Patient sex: F
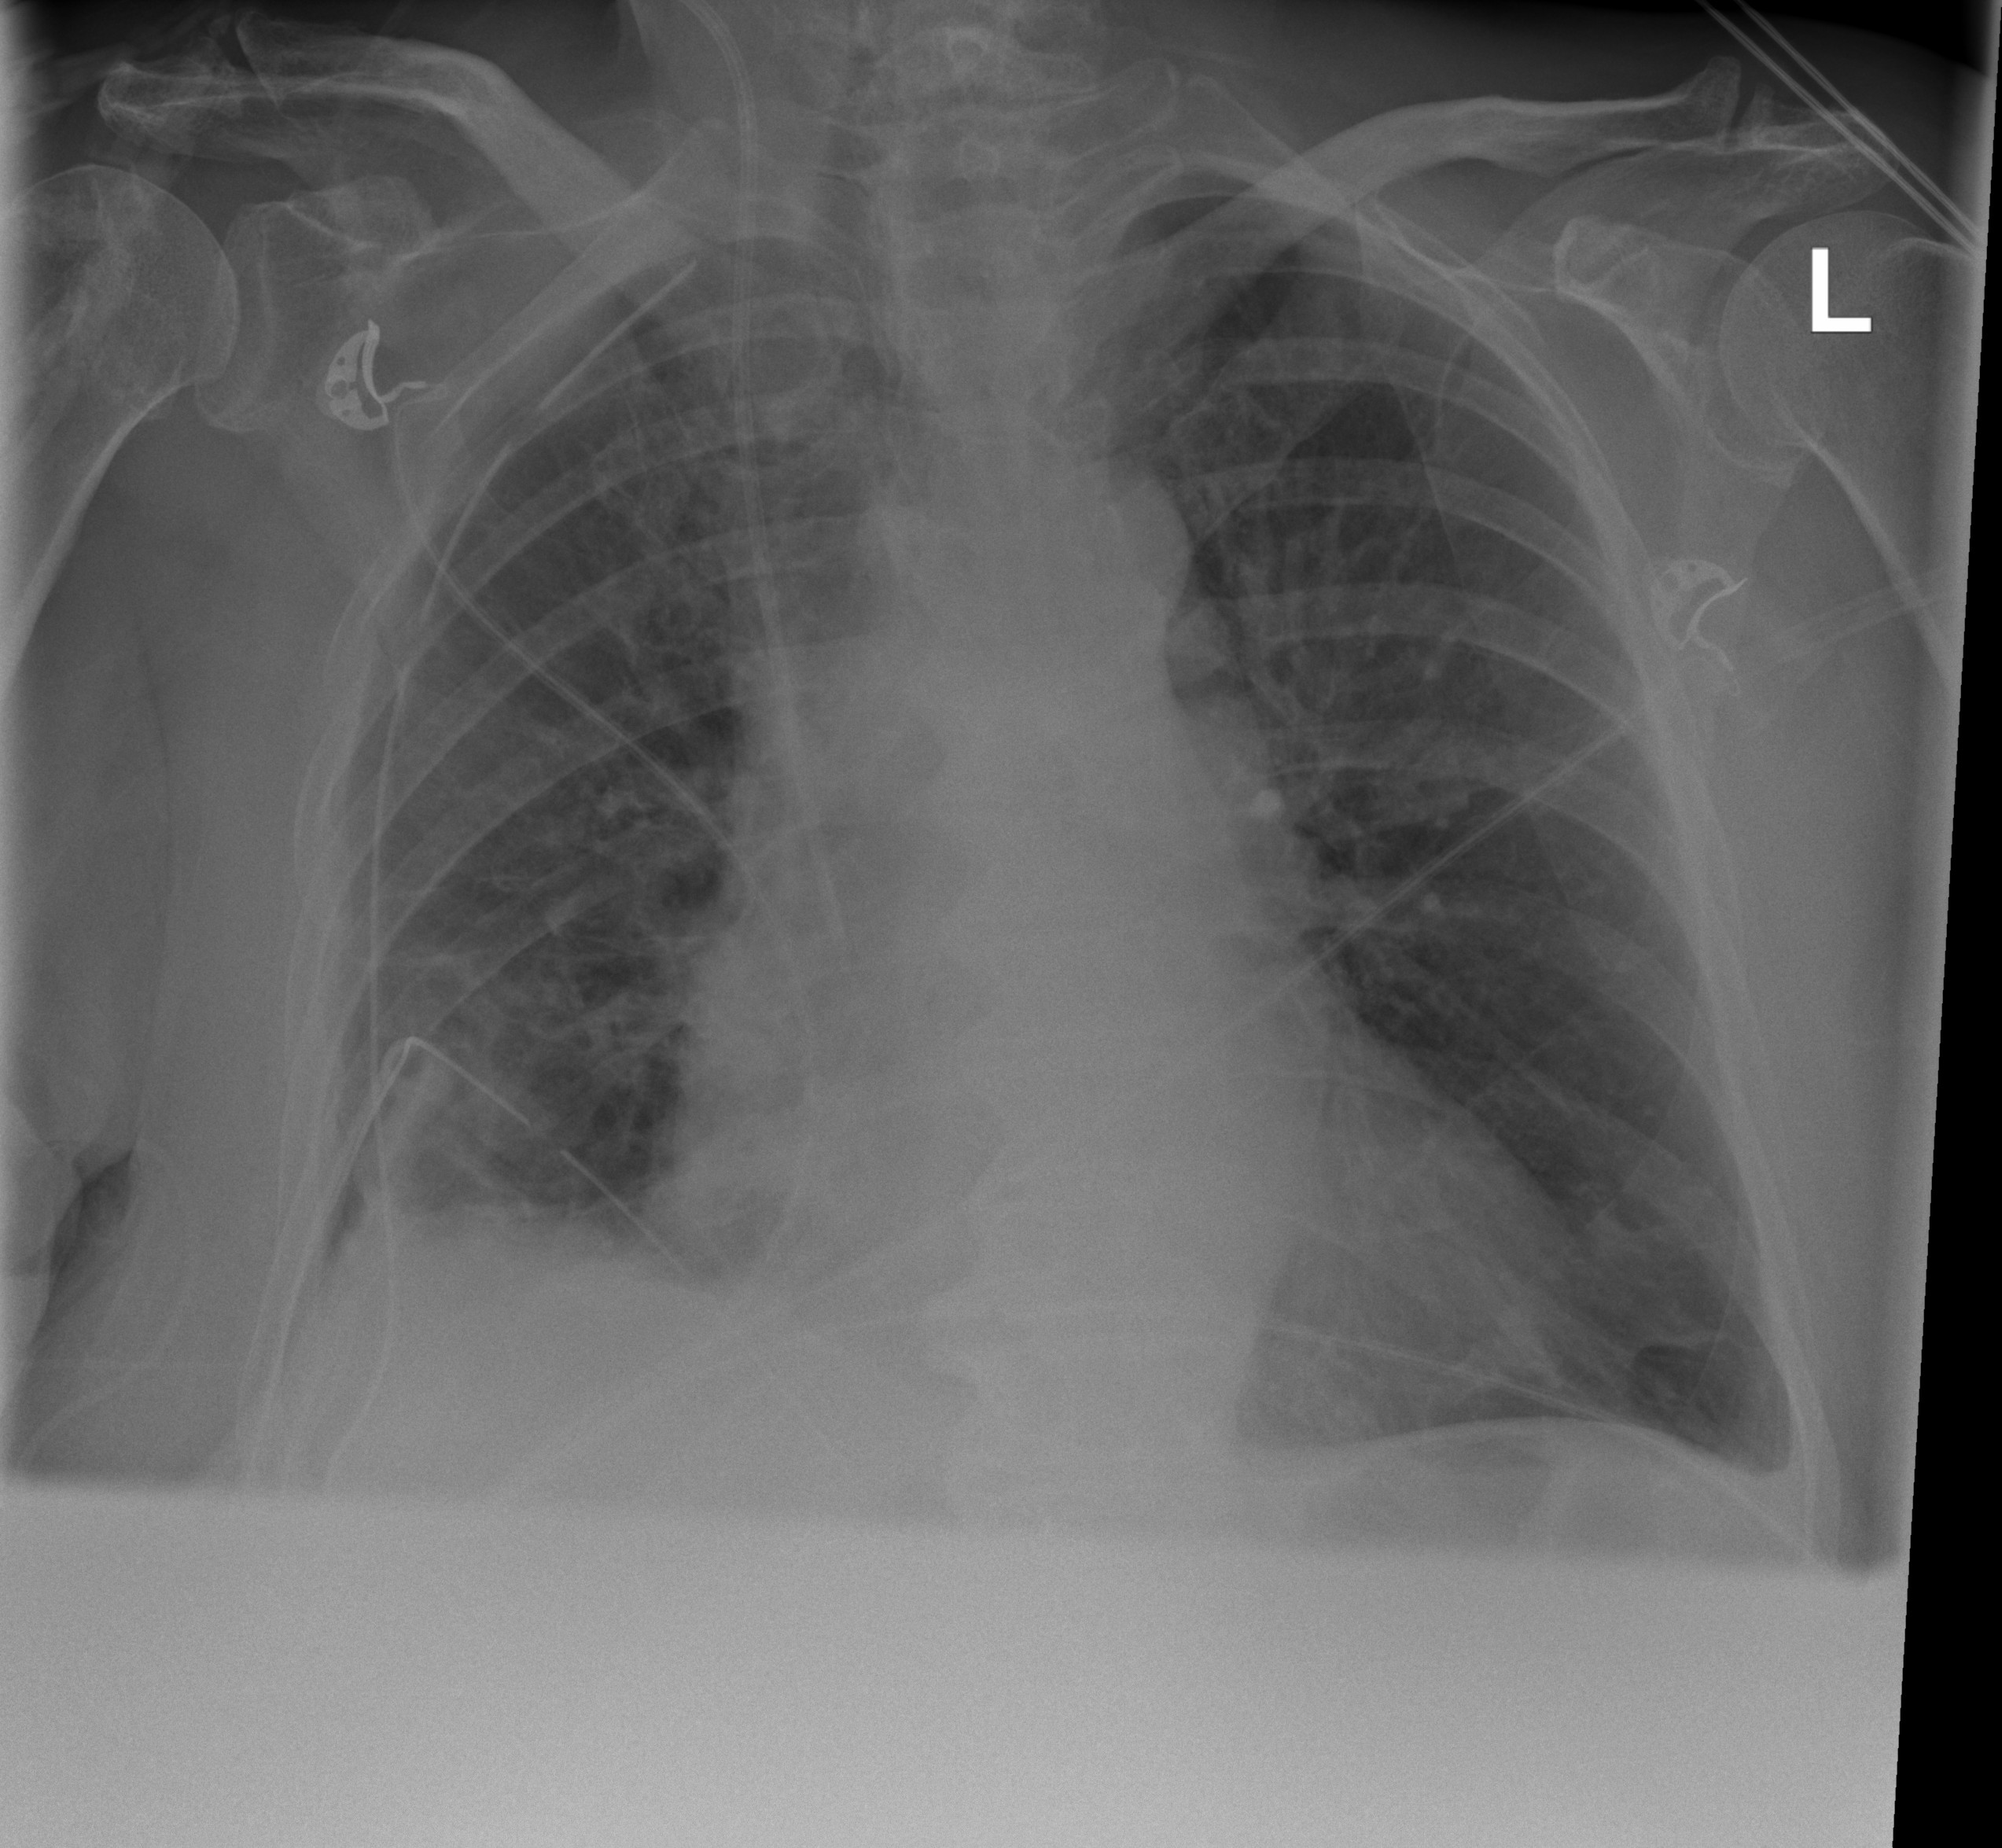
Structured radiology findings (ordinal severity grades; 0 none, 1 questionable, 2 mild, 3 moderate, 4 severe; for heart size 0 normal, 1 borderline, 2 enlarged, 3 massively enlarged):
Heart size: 2
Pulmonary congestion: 0
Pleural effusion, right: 2
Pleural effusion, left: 2
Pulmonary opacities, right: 2
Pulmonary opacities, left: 0
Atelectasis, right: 2
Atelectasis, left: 0